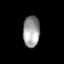
Tissue: lung
Cell type: Epithelial cells
Senescence score: 0.2349
Nuclear area (px): 510
Mean DAPI intensity: 156.871